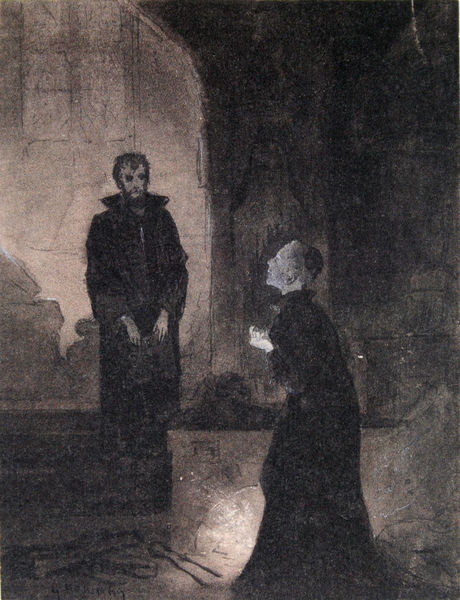
Titel: Faust und Mephisto im Studierzimmer
Künstler: Gabriel von Max
Standort: Prag
Institution: Nationalgalerie
Schlagwörter: dunkel, feuer, gemälde, hand, kopf, mann, schatten, umhang, weiß, fenster, finger, frau, grau, hut, kleid, köpfe, licht, mund, männer, nacht, nase, ohr, profil, raum, schwarz, skizze, szene, tisch, zeichnung, blick, haus, gespräch, malerei, symbolismus, bart, jung, kappe, augen, falten, gesicht, kragen, stein, steine, tod, tot, vollbart, bild, hände, innenraum, öl, kirche, gewand, haare, kutte, mantel, bühne, kamin, ofen, helldunkel, umrisse, bogen, zwei, studie, fläche, grafik, graphik, linien, figuren, papst, knie, gang, keller, tusche, zangen, gewölbe, torbogen, schwarzweiss, faust, ketten, knien, bedrohlich, mäntel, beten, gemäuer, gruft, werkzeug, gefängnis, kerker, flehen, priester, beeten, mönch, geistliche, kutten, anbeten, lavierung, bitten, beichte, mephisto, gespenstisch, kain, krypta, zange, werkzeuge, folter, inquisition, gnade, anhören, verlies, menetekel, stehn, folterkammer, zange ofen, männer zwei, frankenstein, geisllicher